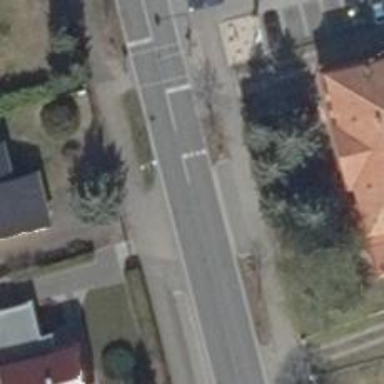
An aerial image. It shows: Public transport stop position.